Question: Below is my crystal report ,I want to perform Formula something like below ,as I am new to crystal report how can I do this ?
'''
if ('Fee_unit'==Percent)
{
FeeTotal = ('Fee' divided by 100) * 'Number of patients';
}
else
{
FeeTotal = 'Fee' * 'Number of patients';
}
'''

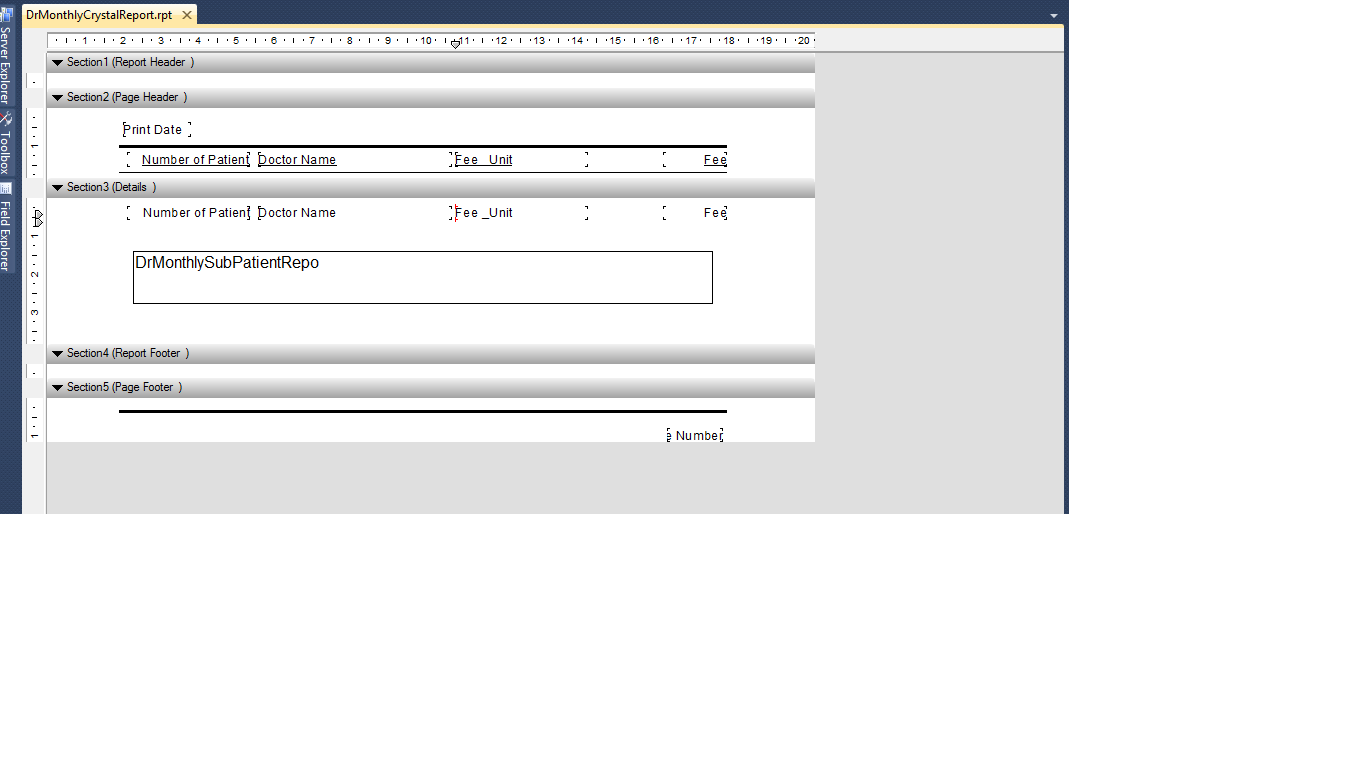
Answer: In Field Explorer -> Formula-> New Formula.
'''
From the drop down above select Basic Syntax.
If {TableName.FeeUnit} = {TableName.Percent} Then // Assuming you have FeeUni and Percent as column in TableName table. Drag drop the two and wrap with the code
formula=({TableName.Fee}/100)*{TableName.Patients} // formula here is a keyword
Else
formula={TableName.Fee}*{TableName.Patients}
End If
'''